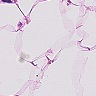
Metastatic tissue present: no